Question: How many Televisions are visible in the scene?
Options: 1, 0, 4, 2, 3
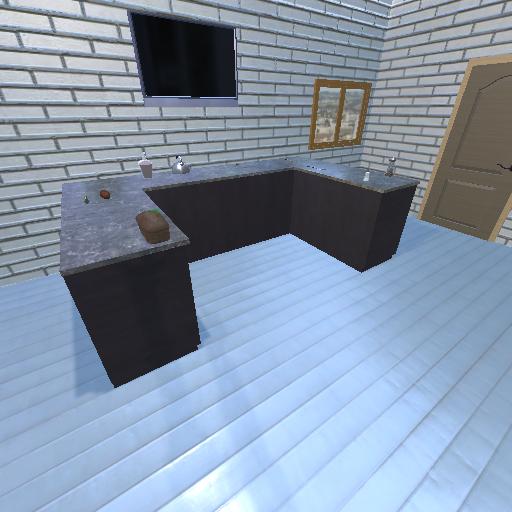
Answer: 1